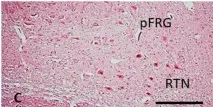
An image series related to the retrotrapezoid/parafacial respiratory group (RTN/pFRG). At the top, on the right: ventral brainstem schematic image with the indication (red arrow) of the optimal sampling for the examination of the human RTN/pFRG in the caudal pons; on the left: whole histological section at this level with the indication of the RTN/pFRG localization. (C) Cluster of PHOX2B immunoreactive neurons identifier of the RTN in the control case. Staining: PHOX2B immunohistochemistry. Scale bar (A-D): 100 mum.
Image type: pathology (immunostaining)